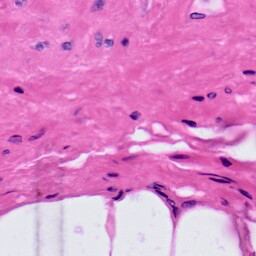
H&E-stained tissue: Prostate